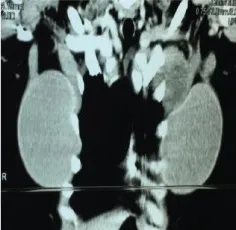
Fourth case. (b) CT of the thorax, coronal incision.
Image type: radiology (ct)